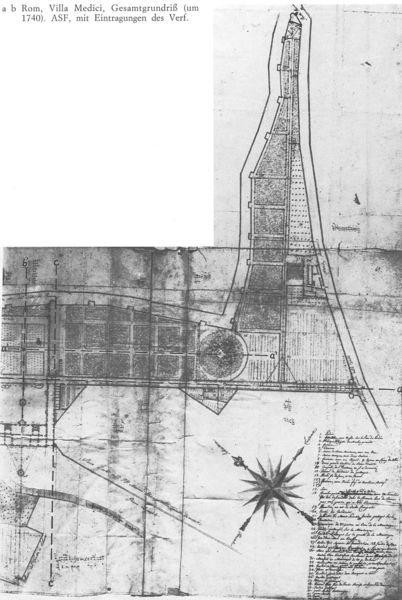
Titel: Villa Medici, Gesamtgrundriss
Schlagwörter: stadt, schwarz, skizze, weiss, zeichnung, gebäude, haus, architektur, feld, norden, rund, schrift, papier, linien, deutsch, buch, druck, seite, militär, text, beschriftung, räume, rom, villa, karte, plan, handschrift, beschreibung, legende, grundriss, medici, rotunde, stadtplan, himmelsrichtungen, windrose, schacht, kompass, nord, bergwerk, bemerkungen, villa medici, gundriss, ro, 1740, verknickt, plan grundriss, eintragung